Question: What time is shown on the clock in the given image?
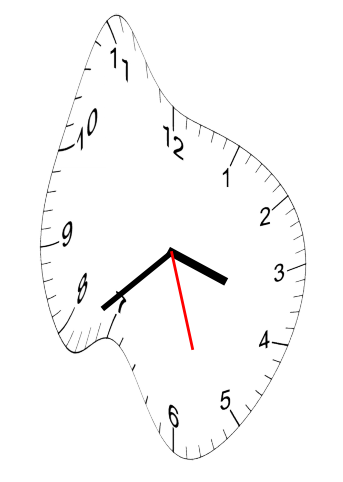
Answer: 03:38:27